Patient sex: M
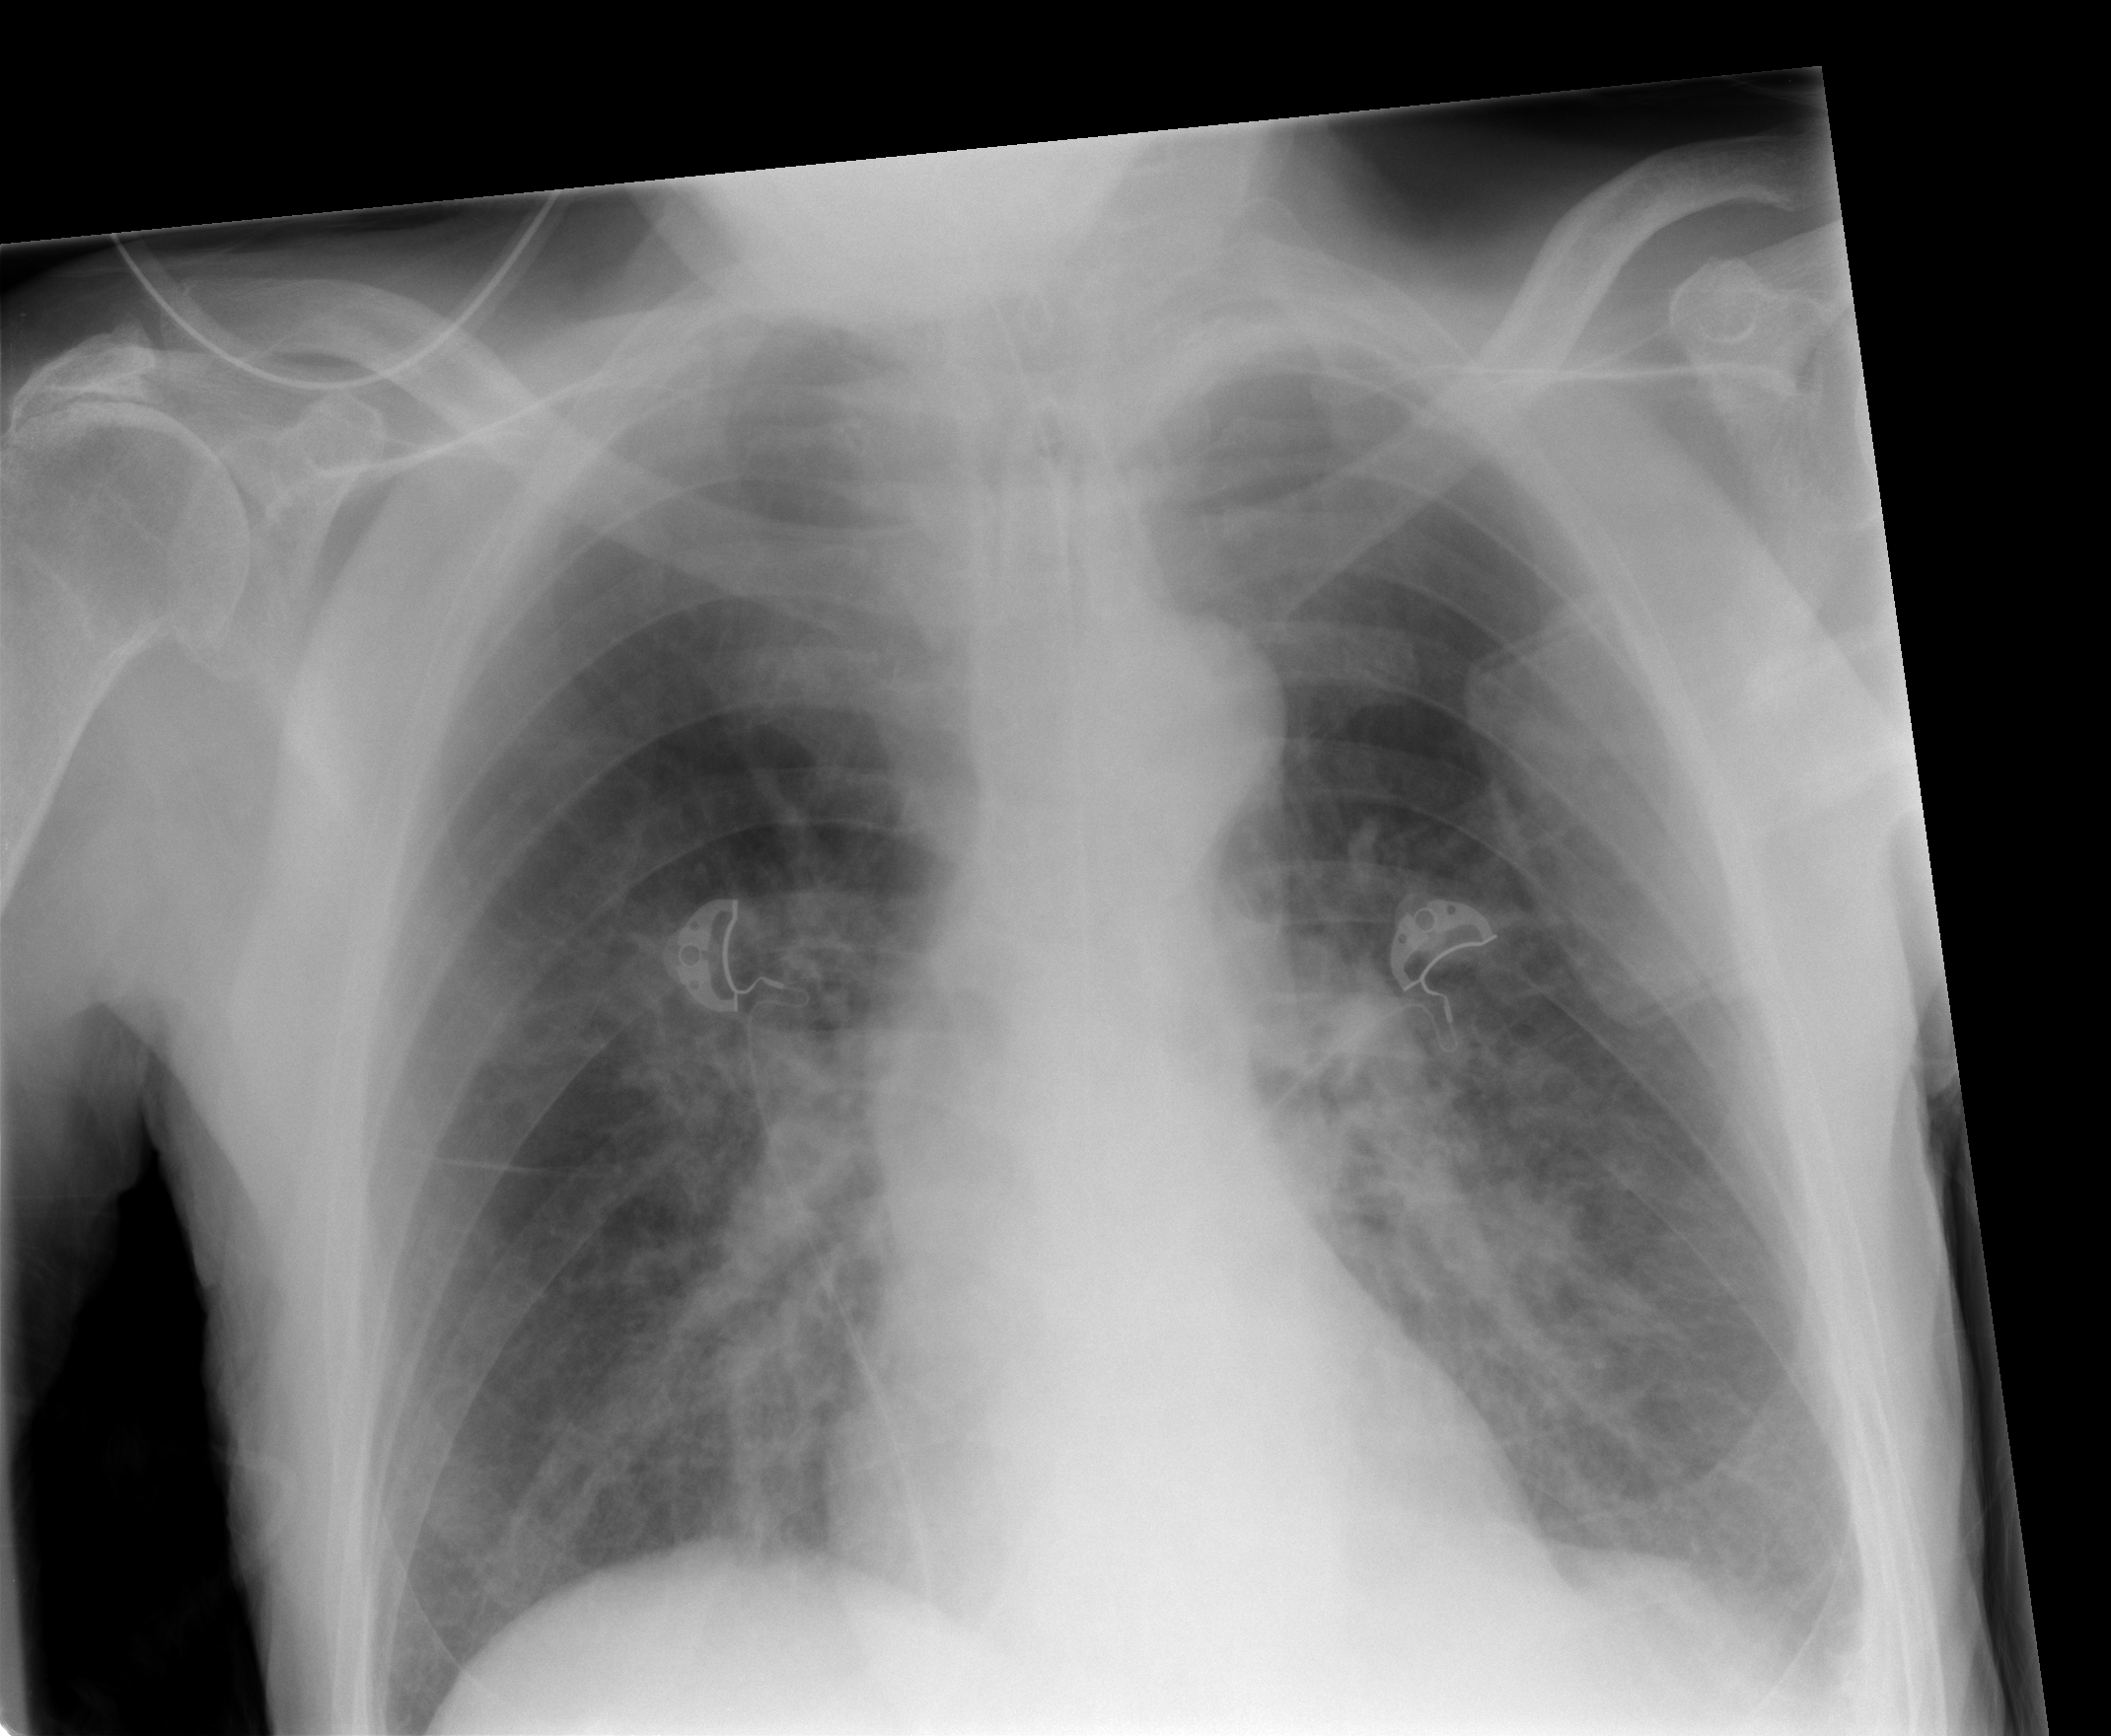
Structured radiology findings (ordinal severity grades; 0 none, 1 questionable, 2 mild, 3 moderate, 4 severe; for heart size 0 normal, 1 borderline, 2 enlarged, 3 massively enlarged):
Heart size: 0
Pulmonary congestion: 2
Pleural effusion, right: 0
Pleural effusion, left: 1
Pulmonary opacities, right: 0
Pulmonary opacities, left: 0
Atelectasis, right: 0
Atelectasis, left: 2